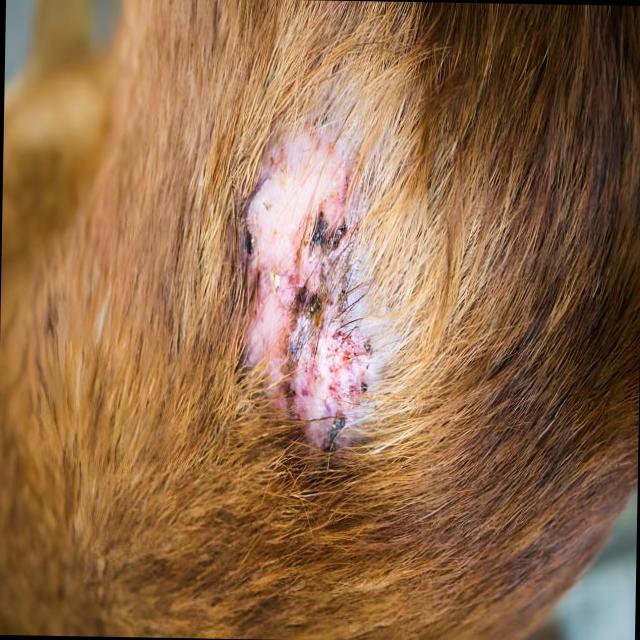
Canine dermatitis — inflammation of the skin presenting with erythema, pruritus, papules, and excoriation. May be allergic, contact, or atopic in origin.